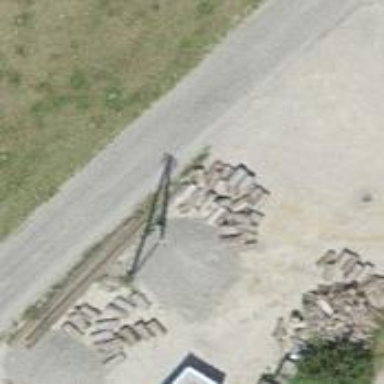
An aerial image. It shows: Power pole.